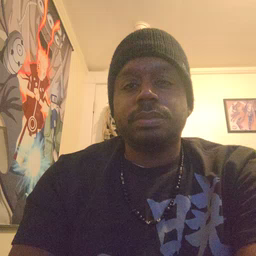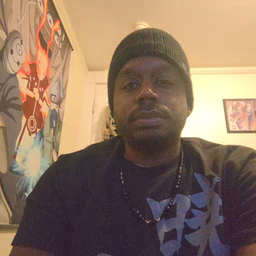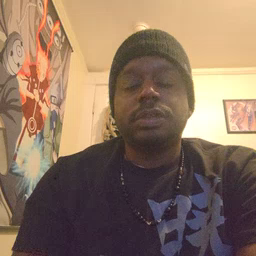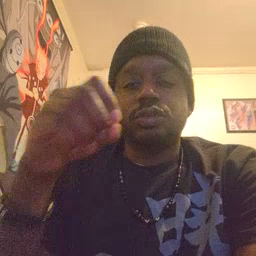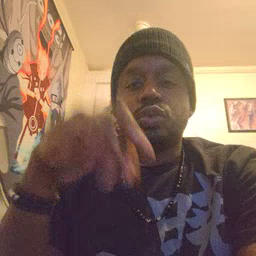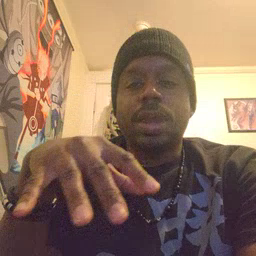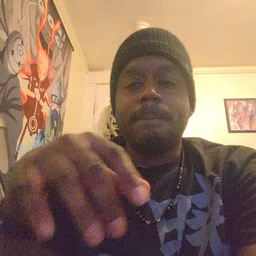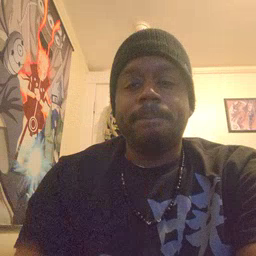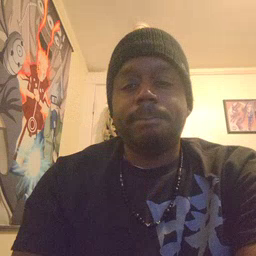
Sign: drop